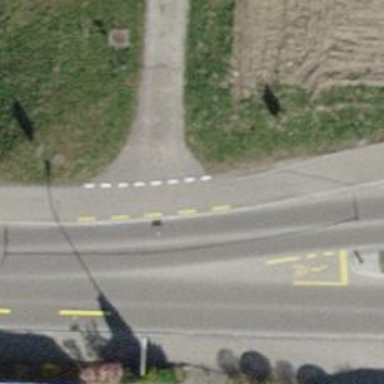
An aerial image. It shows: Asphalt track with grade 1 tracktype.